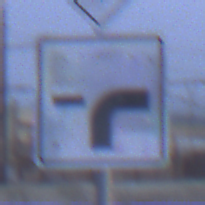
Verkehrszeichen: VerlaufVorfahrtsstrasse9
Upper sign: Vorfahrtsstrasse
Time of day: SunriseSunset
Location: Outdoor (Urban)
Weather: Overcast
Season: NotSpecified
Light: Natural